Question: I am developing a website in asp.net, I have used jquery image slider and jquery menu.
It is working fine for my website but when go to menu and populate sub items in menu it doesn't display properly. Image slider hide the menu item. I search a lot but didn't find any solution.
Please help me out.
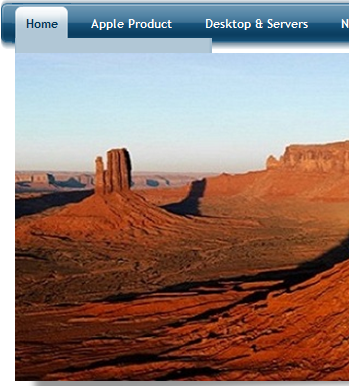
Answer: Set your menu element with the following CSS:
'''
z-index:1
'''
Or ensure your image element has a z-index number than your menu. For more information about positioning elements, take a look at <URL>.